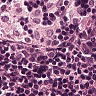
Metastatic tissue present: no